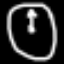
Label: clock